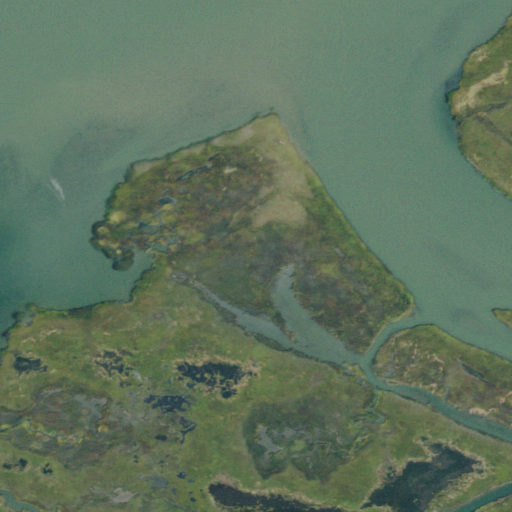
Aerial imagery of cape in New Jersey named Hoffman Point containing herbaceous wetlands and open water